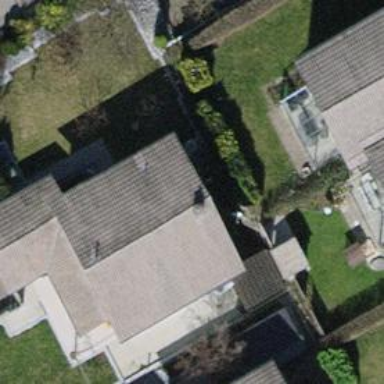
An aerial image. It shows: Detached building with gabled roof.